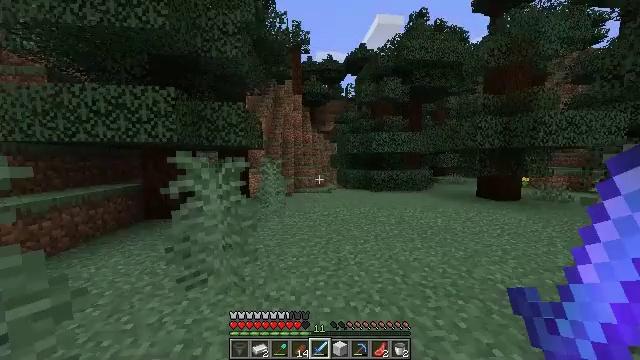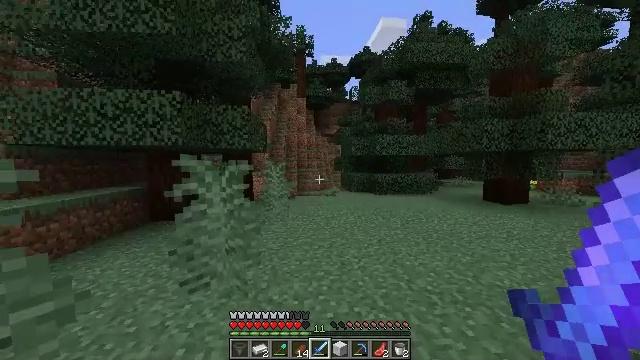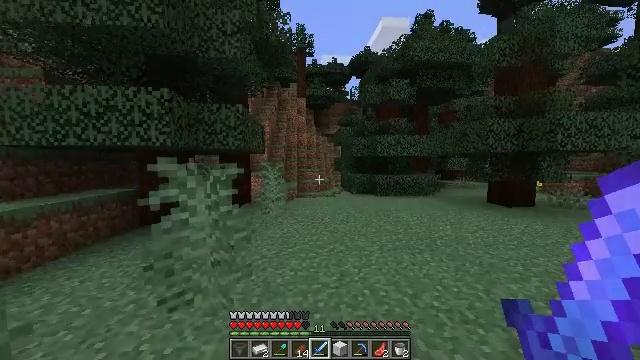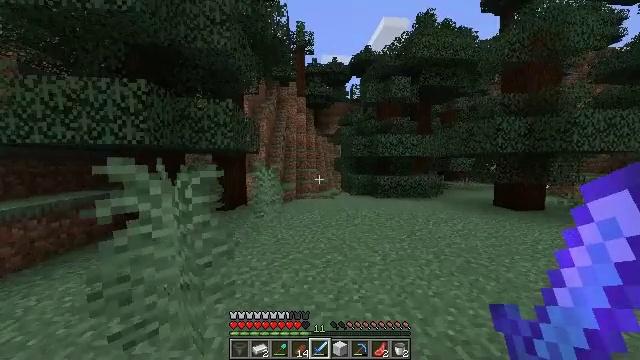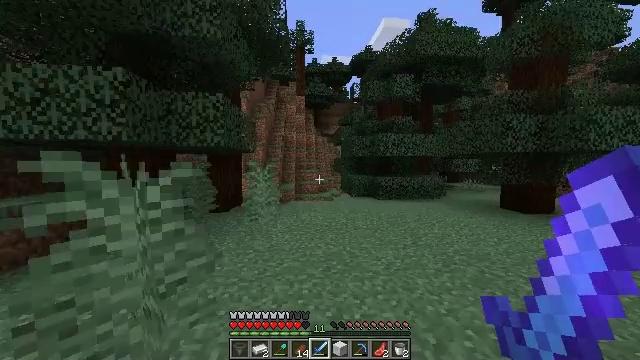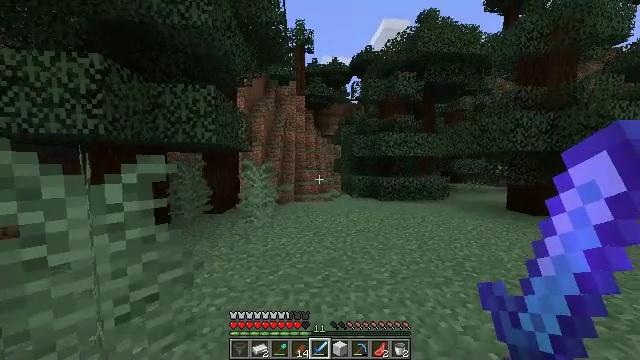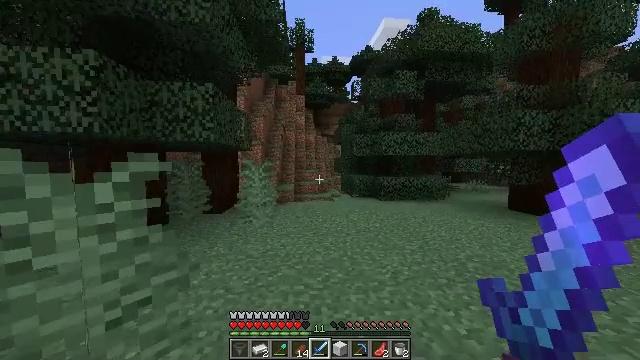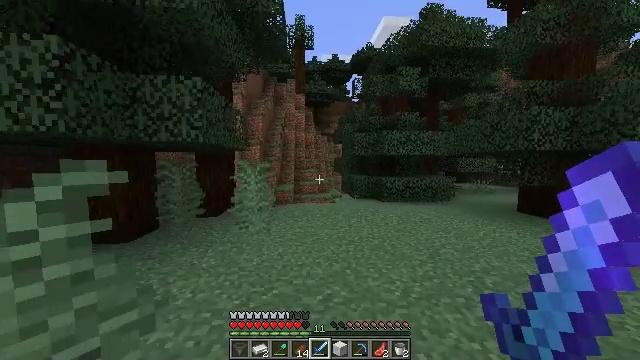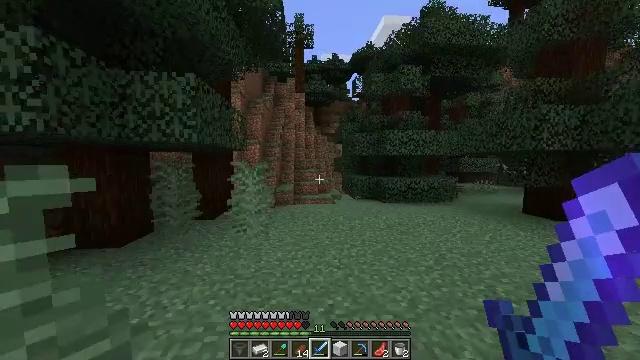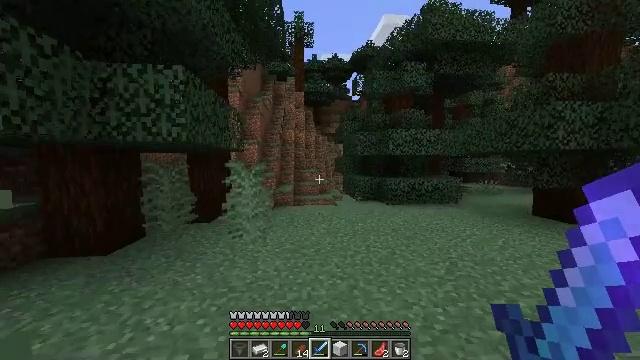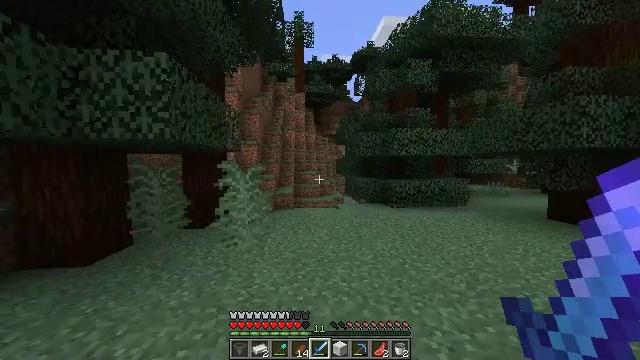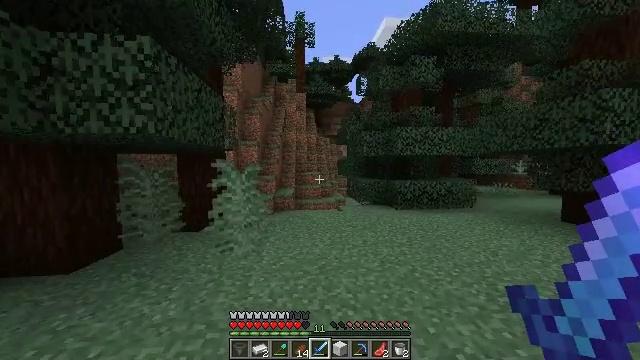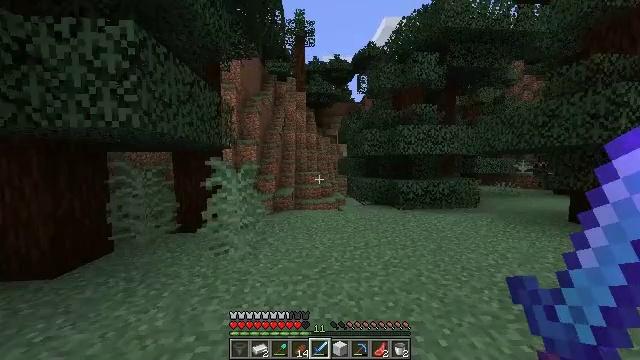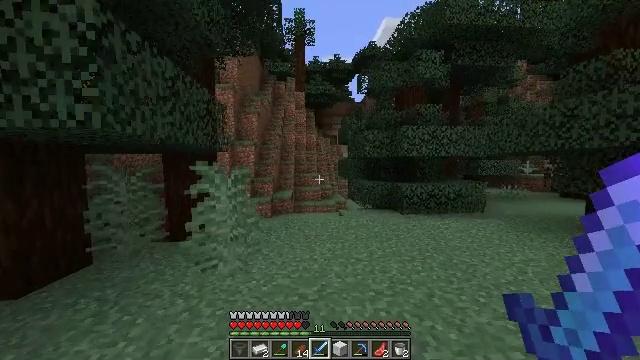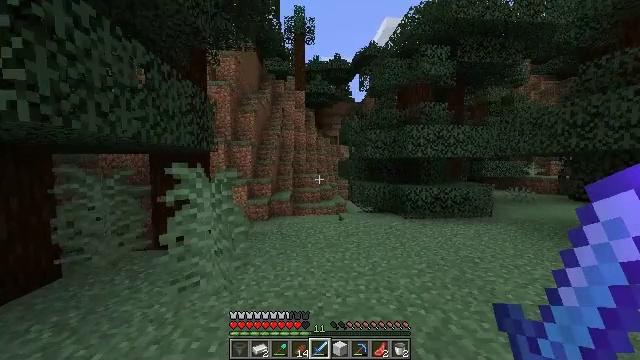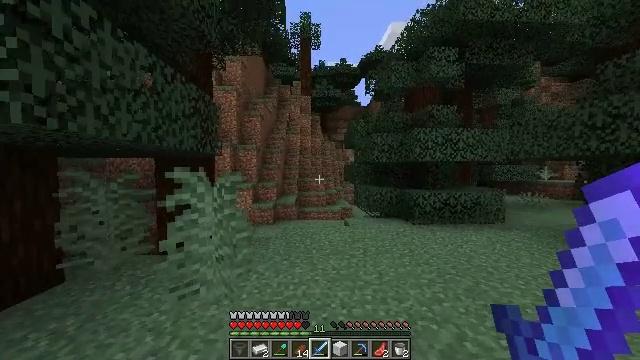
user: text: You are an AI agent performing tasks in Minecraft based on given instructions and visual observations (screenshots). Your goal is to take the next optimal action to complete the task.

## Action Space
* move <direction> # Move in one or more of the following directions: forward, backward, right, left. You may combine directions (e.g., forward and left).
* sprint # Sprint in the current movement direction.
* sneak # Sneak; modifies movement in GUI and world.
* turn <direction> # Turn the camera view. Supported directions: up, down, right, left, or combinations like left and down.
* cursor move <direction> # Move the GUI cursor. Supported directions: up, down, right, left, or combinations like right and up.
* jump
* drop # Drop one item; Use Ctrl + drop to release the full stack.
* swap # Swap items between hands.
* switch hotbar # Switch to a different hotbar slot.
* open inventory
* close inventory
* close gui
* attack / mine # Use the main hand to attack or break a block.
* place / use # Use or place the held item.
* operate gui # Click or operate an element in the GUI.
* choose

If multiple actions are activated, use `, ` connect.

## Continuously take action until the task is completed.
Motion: motion action
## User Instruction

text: Harvest the large fern for decoration.
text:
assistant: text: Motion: move forward, sprint, turn left
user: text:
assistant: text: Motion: move forward, sprint
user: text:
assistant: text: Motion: move forward
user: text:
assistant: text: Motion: move forward
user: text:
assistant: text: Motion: move forward
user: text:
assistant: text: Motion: move forward
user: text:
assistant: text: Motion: move forward
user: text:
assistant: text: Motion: move forward
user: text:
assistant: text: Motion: move forward
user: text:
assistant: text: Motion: move forward
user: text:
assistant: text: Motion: move forward
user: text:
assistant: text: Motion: move forward
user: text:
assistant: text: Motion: move forward, sprint
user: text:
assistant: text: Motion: move forward, sprint
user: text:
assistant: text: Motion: move forward, sprint, turn left and up
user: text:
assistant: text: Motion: move forward, sprint, turn left
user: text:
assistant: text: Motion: move forward, sprint
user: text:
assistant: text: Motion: move forward
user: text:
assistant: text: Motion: move forward
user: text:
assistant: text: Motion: move forward
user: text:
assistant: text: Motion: move forward
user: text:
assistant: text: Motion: move forward
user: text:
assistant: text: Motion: move forward
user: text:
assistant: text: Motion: move forward
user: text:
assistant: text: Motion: move forward, turn up
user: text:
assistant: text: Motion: move forward
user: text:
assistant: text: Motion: move forward
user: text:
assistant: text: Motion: move forward, sprint
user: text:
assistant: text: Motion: move forward, sprint
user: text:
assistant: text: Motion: move forward, sprint